Question: i made custom view which extend textView with this constractors :
'''
// Default constructor override
public AutoResizeTextView(Context context) {
this(context, null);
}
// Default constructor when inflating from XML file
public AutoResizeTextView(Context context, AttributeSet attrs) {
this(context, attrs, 0);
}
'''
how to i add it to my palette in android studio ?
i saw button that allows to to chose custom view but after i click on it nothing happen :

after i click on the class that i want the window is closed and nothing happen ...
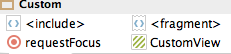
Answer: I found this <URL> guide to add custom views in the palette.